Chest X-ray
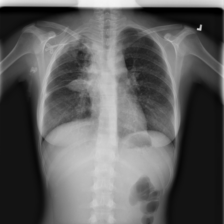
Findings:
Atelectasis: negative
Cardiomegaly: negative
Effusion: negative
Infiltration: negative
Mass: positive
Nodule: negative
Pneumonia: negative
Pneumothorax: negative
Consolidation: negative
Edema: negative
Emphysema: negative
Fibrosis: negative
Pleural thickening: negative
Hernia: negative